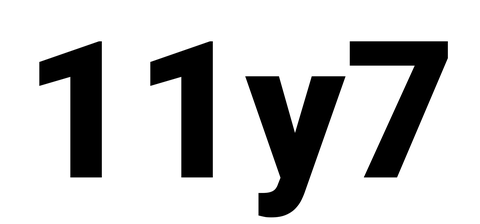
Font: Roboto_Black